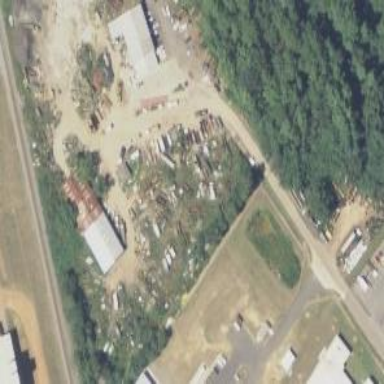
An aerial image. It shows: Scrap yard situated in industrial area.